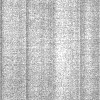
Atmospheric dust classification: dusty